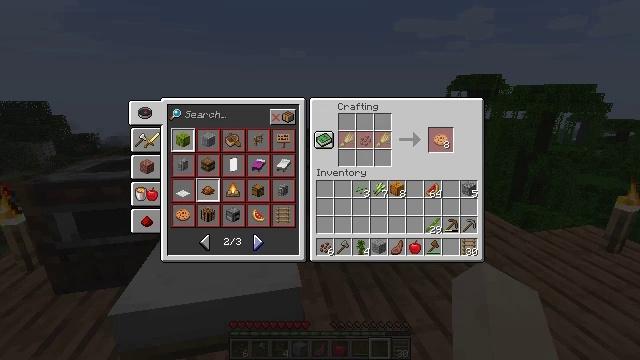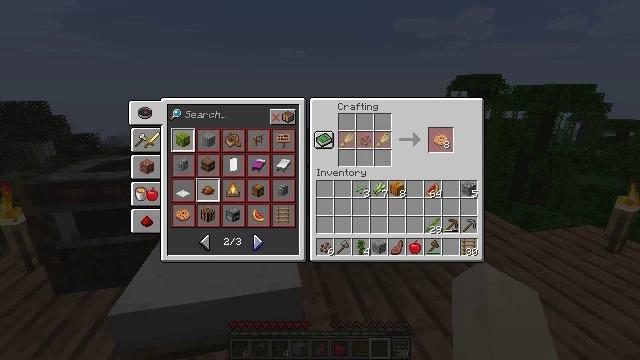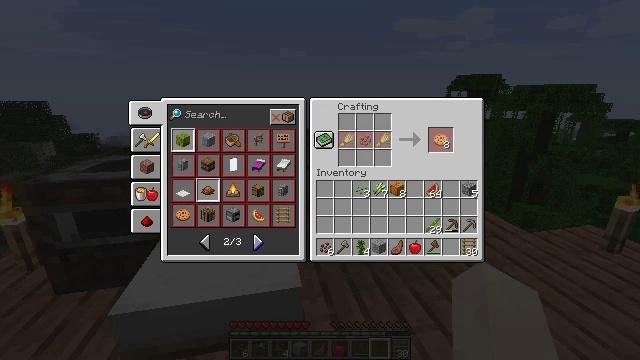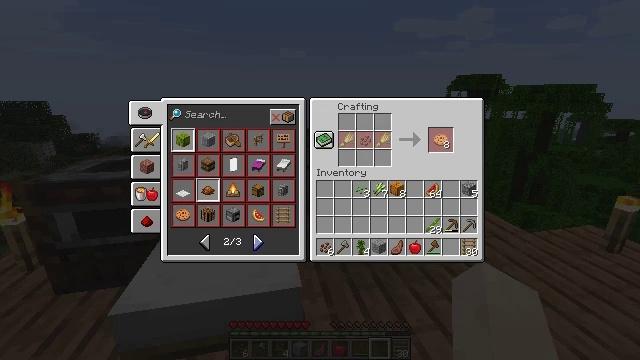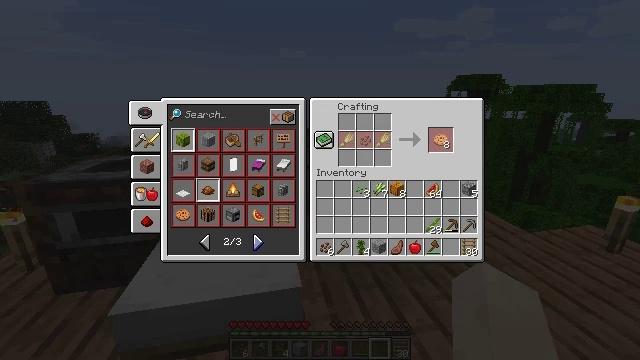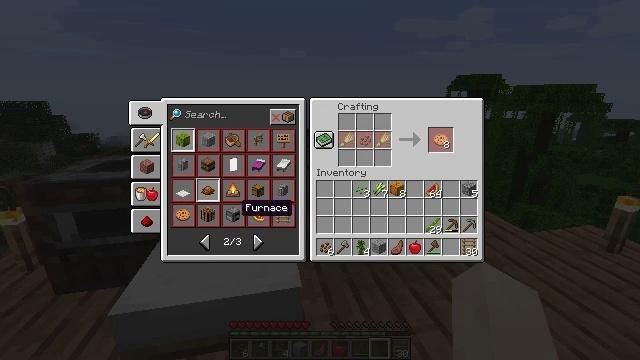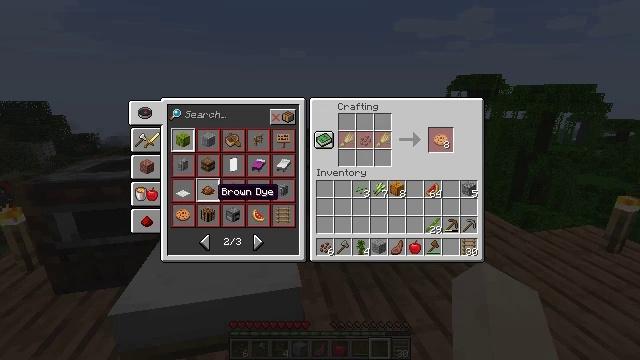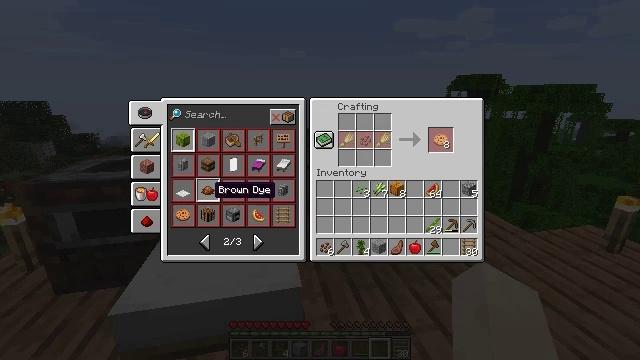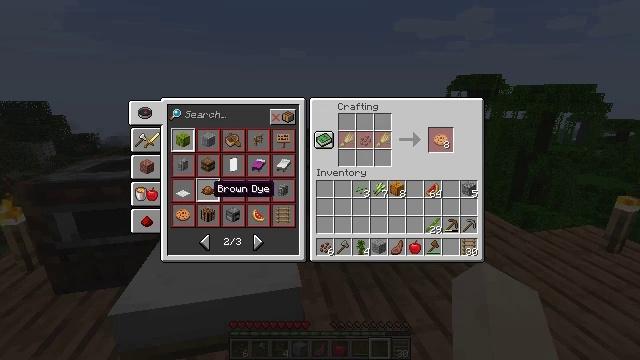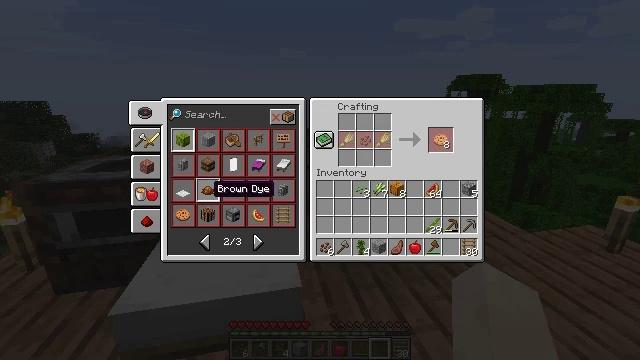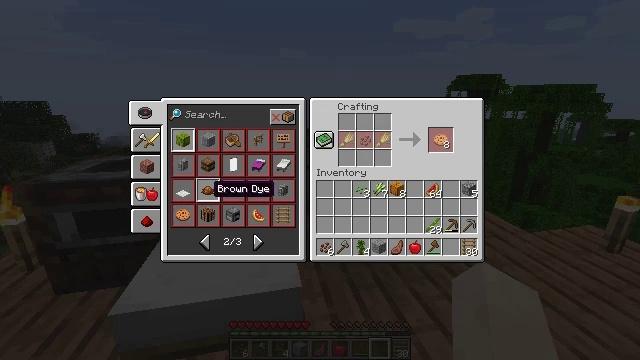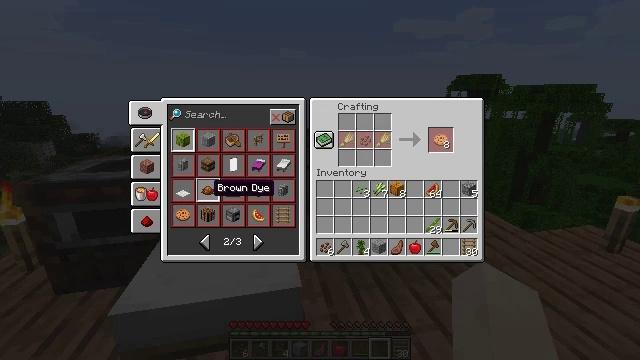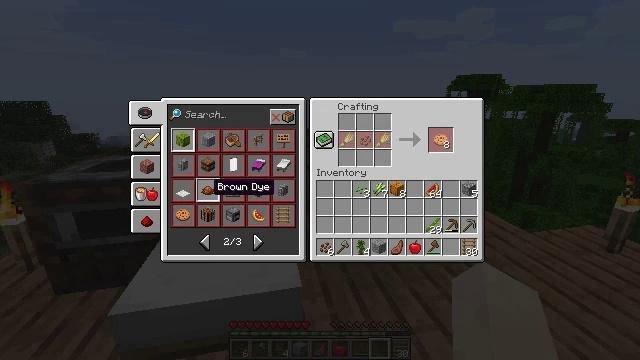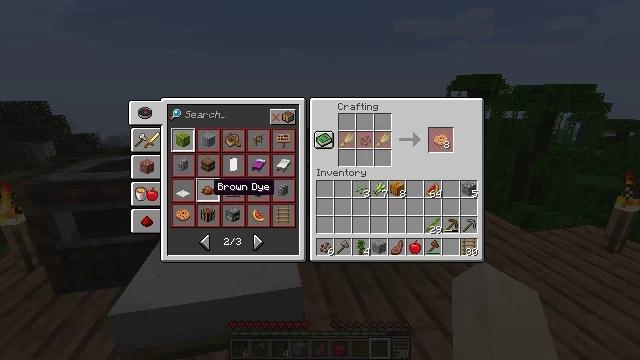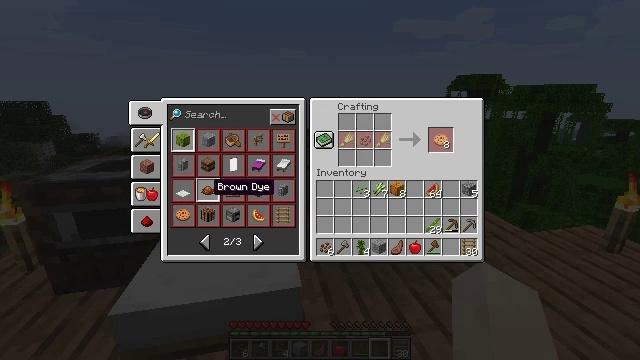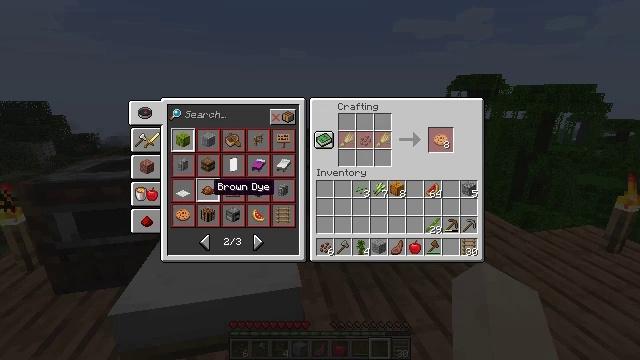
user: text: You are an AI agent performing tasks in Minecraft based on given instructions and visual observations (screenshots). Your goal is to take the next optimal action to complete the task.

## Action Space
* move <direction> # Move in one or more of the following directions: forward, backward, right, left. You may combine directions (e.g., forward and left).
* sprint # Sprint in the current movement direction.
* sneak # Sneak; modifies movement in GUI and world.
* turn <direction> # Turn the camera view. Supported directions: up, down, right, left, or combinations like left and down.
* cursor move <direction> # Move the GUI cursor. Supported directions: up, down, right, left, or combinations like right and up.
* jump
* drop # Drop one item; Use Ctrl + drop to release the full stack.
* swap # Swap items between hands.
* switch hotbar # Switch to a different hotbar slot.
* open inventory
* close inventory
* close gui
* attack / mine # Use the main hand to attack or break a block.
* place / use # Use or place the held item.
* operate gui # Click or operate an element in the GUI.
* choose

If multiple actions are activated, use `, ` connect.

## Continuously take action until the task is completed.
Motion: motion action
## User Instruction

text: Open inventory and craft sugar with sugarcane.
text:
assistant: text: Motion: no_op
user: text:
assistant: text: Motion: no_op
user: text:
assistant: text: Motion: no_op
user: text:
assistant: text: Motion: cursor move up
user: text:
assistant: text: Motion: cursor move left and up
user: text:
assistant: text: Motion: cursor move left and up
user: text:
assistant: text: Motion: no_op
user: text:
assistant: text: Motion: no_op
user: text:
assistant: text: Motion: no_op
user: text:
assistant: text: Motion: no_op
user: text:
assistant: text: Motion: no_op
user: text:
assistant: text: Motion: no_op
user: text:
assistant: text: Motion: no_op
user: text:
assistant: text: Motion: no_op
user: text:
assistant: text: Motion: no_op
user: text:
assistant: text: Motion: no_op
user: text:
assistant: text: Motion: no_op
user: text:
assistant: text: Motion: operate gui
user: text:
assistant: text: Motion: operate gui
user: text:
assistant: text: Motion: no_op
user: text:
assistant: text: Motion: no_op
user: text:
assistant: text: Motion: no_op
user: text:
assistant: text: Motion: no_op
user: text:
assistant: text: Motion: cursor move right
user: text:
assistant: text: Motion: cursor move right
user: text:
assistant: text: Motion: cursor move right and down
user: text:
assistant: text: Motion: no_op
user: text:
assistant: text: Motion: no_op
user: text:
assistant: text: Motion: no_op
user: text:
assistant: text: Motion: no_op